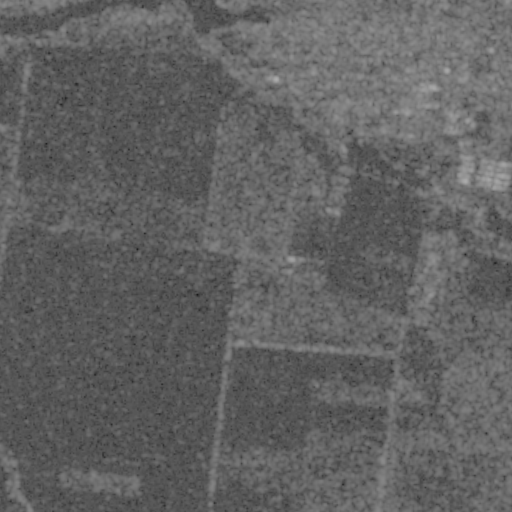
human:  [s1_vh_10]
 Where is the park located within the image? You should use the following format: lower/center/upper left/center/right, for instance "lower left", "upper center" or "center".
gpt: The park is located in the upper right of the image.
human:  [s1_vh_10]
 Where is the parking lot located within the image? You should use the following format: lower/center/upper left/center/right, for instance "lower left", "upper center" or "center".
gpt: The parking lot is located in the upper right of the image.
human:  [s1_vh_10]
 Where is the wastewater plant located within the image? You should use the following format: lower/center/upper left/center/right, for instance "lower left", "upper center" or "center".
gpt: The wastewater plant is located in the center right of the image.
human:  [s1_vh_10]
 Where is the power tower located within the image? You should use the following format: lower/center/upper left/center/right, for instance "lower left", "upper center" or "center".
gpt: There is no power tower in the image.

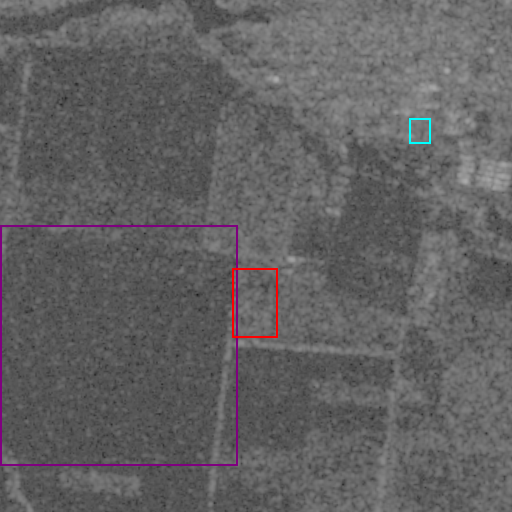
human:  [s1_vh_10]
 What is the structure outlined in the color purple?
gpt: The structure outlined in purple is a crop field.
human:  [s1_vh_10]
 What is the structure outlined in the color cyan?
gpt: The structure outlined in cyan is a park.
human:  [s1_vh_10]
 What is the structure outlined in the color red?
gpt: The structure outlined in red is a wastewater plant.
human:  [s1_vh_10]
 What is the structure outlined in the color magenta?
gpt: There is no magenta outline.